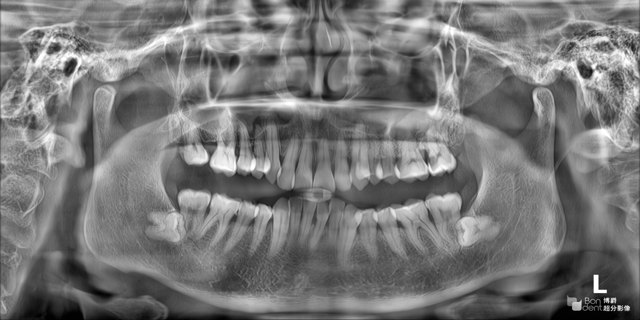
adult